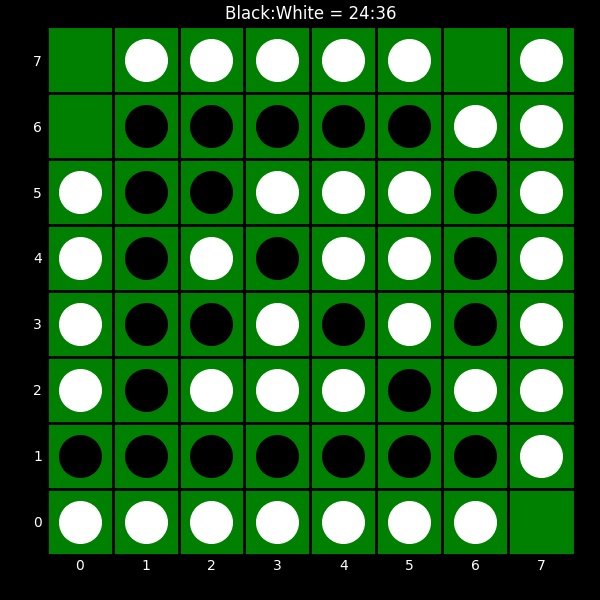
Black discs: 24
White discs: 36